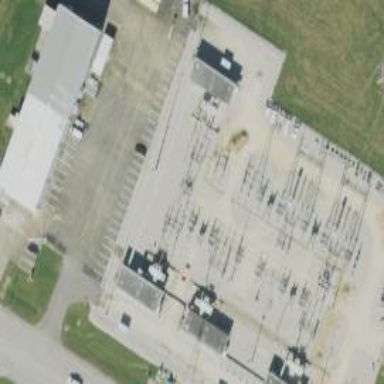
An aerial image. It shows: Switch used for power control.